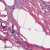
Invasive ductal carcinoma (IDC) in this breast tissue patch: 1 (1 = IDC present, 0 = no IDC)